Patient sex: F
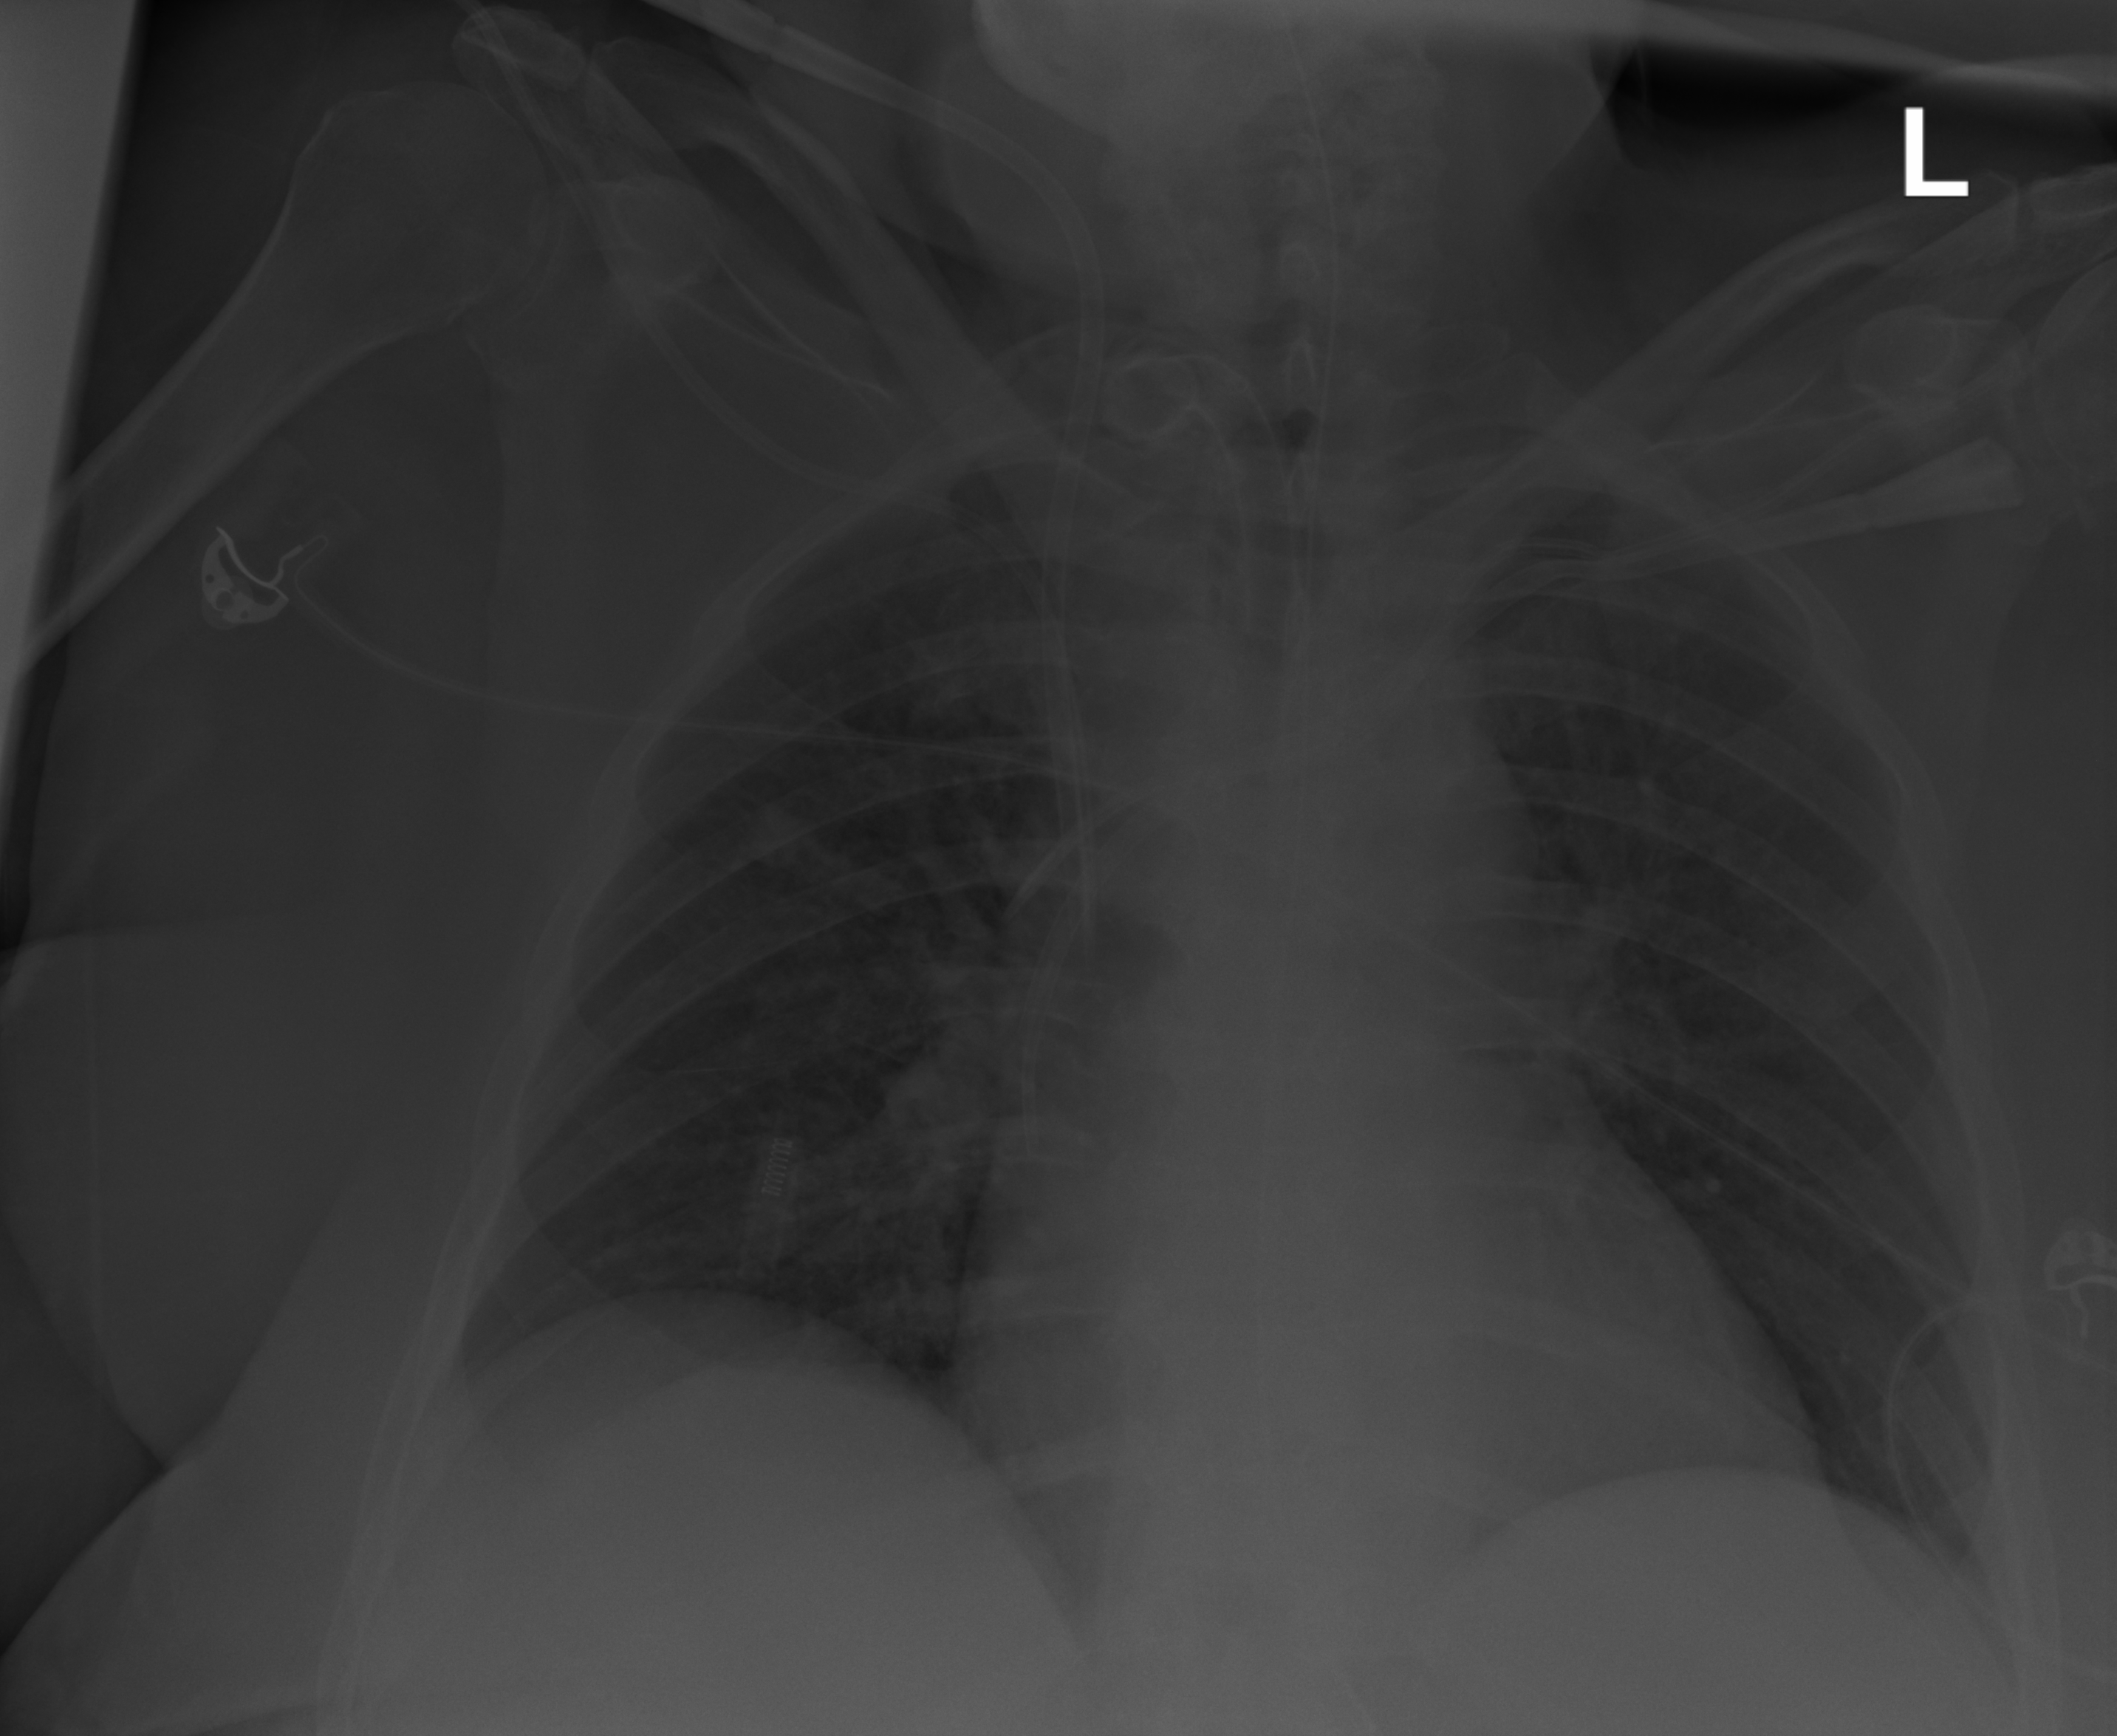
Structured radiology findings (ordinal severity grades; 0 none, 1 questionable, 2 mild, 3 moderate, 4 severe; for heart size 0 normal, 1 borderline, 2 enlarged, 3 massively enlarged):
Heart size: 2
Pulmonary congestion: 2
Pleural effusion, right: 0
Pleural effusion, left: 0
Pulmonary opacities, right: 0
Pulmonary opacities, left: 0
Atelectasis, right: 0
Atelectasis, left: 0